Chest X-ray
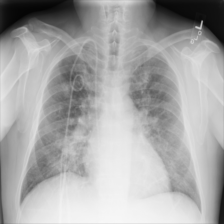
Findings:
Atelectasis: negative
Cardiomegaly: negative
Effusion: negative
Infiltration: positive
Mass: negative
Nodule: positive
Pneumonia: negative
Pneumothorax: negative
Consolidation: negative
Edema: negative
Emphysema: negative
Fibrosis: negative
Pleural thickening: negative
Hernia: negative